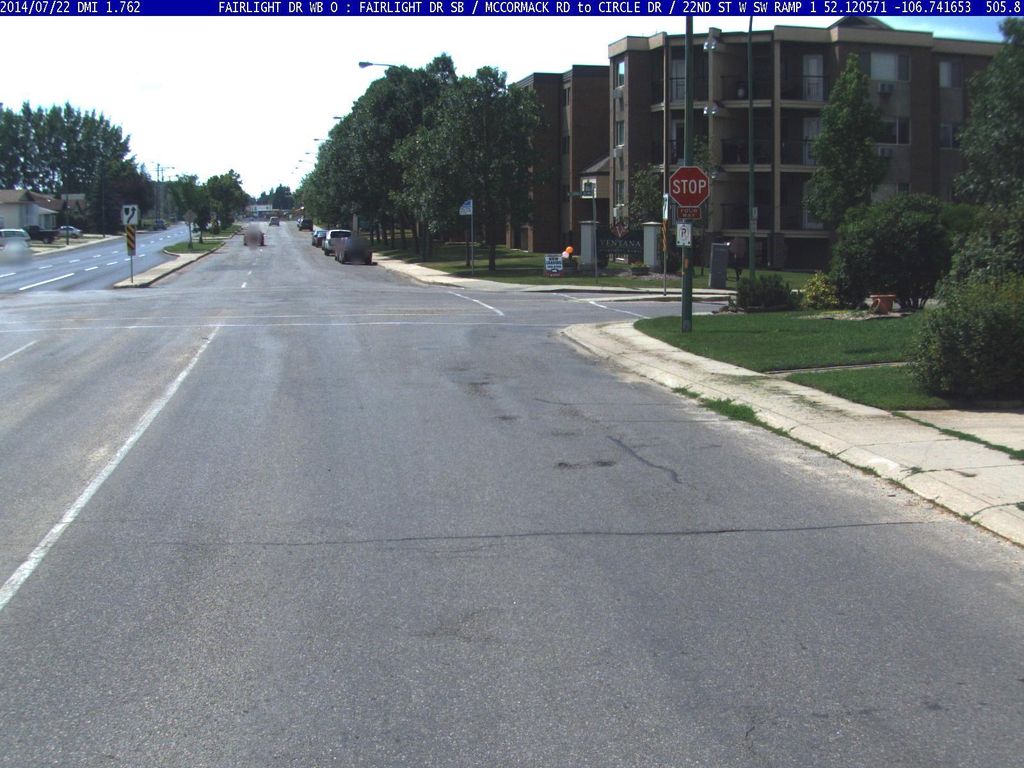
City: saskatoon